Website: ulta-beauty
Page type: billing-address
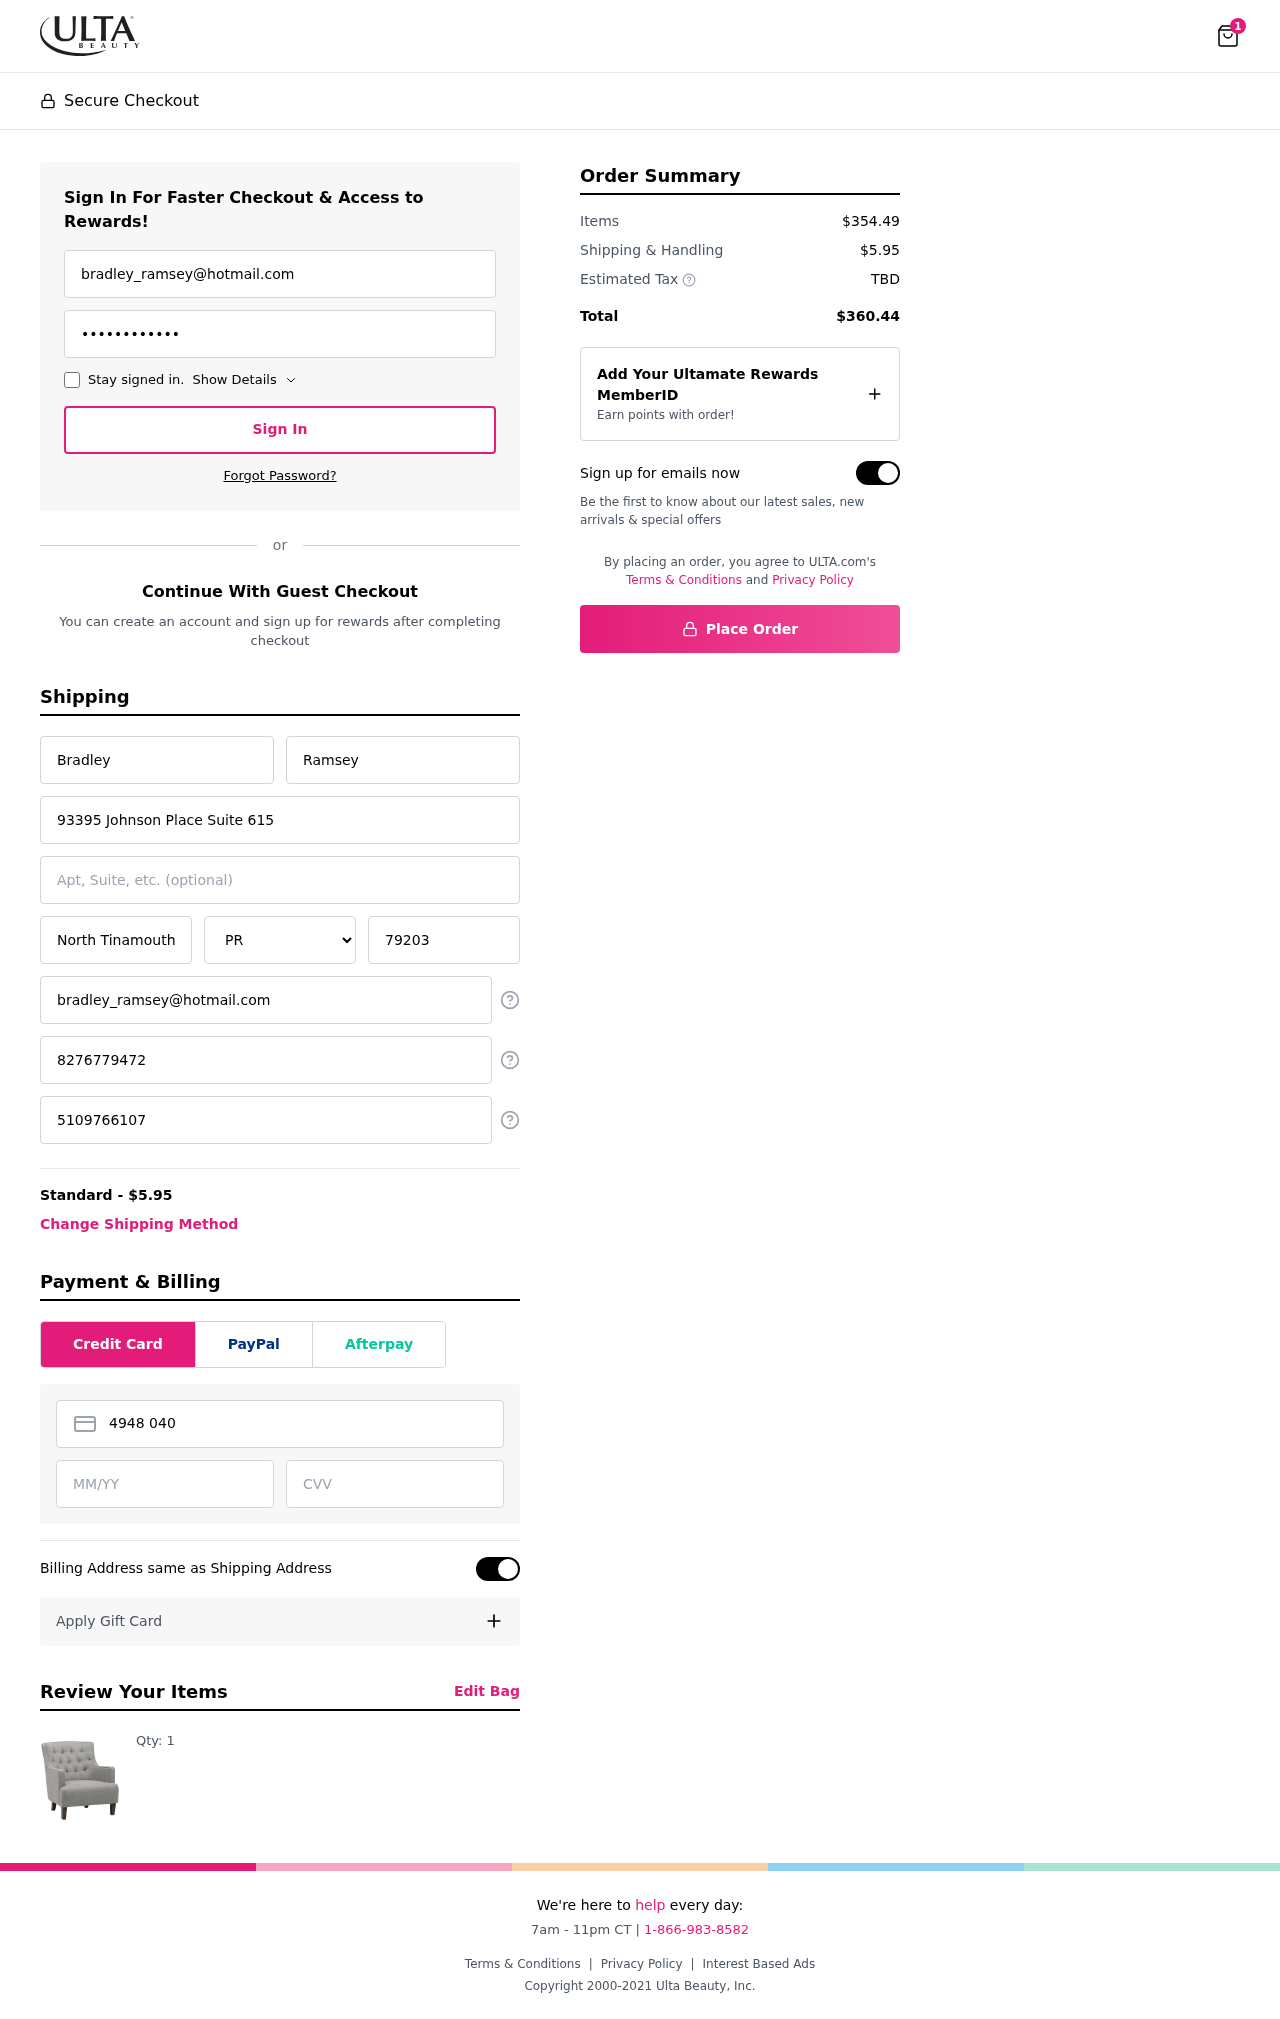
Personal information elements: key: PII_STATE
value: PR
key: PII_EMAIL
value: bradley_ramsey@hotmail.com
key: PII_FIRSTNAME
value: Bradley
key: PII_LASTNAME
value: Ramsey
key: PII_STREET
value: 93395 Johnson Place Suite 615
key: PII_CITY
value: North Tinamouth
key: PII_POSTCODE
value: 79203
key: PII_PHONE
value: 8276779472
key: PII_ALT_PHONE
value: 5109766107
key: PII_CARD_NUMBER
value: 4948 0401 3753 8982
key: PII_CARD_EXPIRY
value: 06/28
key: PII_CARD_CVV
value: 329
Product elements: key: PRODUCT1_QUANTITY
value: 1
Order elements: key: ORDER_NUM_ITEMS
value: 1
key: ORDER_SHIPPING_COST
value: $5.95
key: ORDER_SUBTOTAL
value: $354.49
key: ORDER_TOTAL
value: $360.44